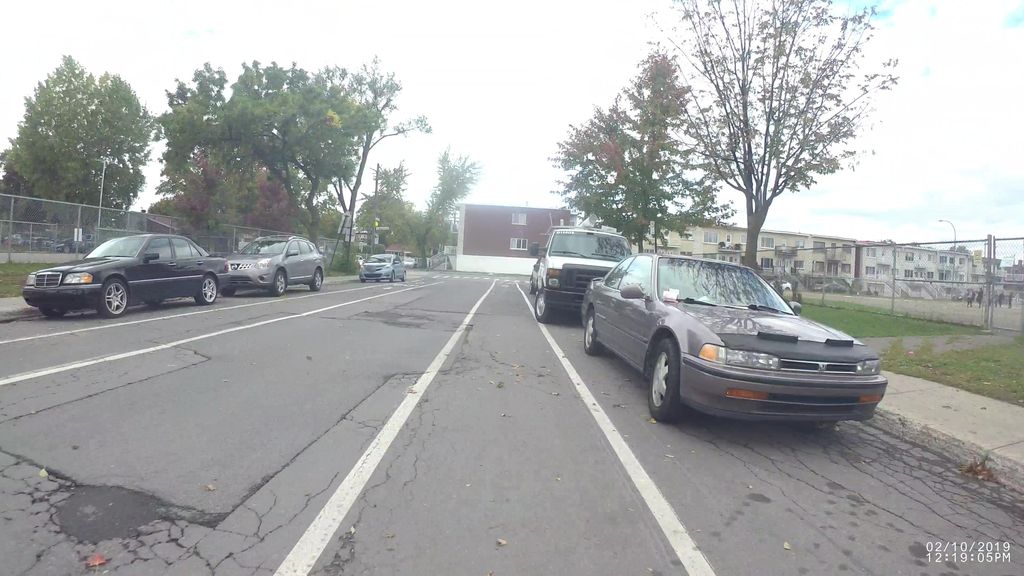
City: montreal